Field crop: tomato
Growth stage: 1
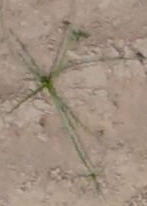
Species: cyperus